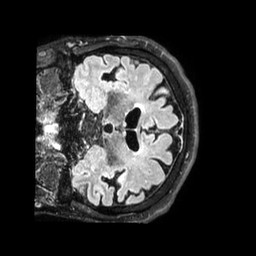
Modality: FLAIR
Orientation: coronal
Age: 50
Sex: male
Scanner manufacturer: philips
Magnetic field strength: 3 T
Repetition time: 4.8 s
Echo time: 0.34 s